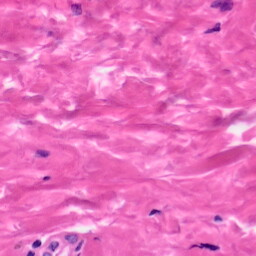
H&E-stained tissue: Skin